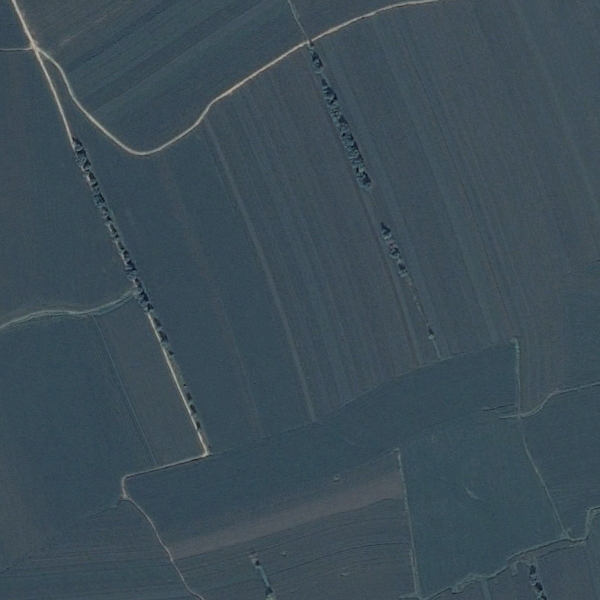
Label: Farmland